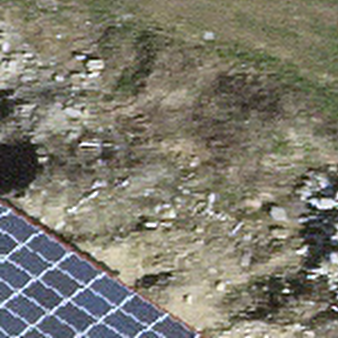
Label: other